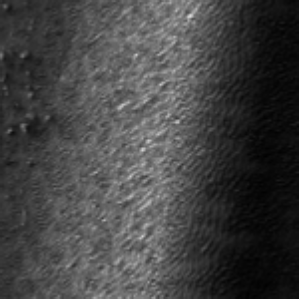
Label: frost